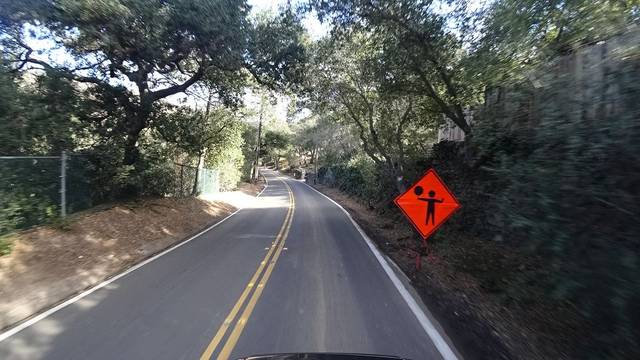
Region: United States
Coordinates: 33.707, -117.638